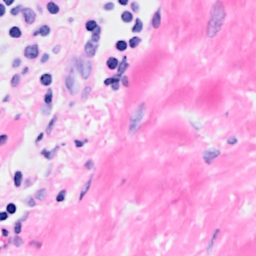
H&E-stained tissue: Breast